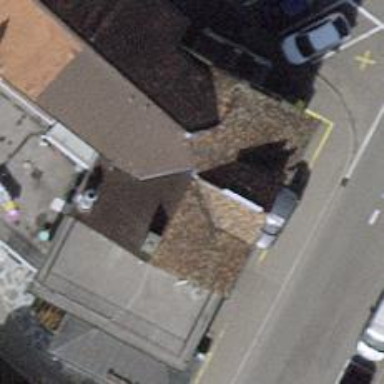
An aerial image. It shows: Hotel with restaurant.